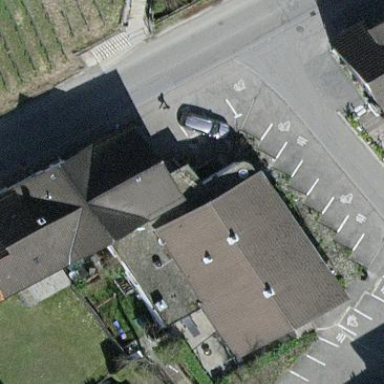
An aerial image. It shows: Restaurant in building.